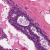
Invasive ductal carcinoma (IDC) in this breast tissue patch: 0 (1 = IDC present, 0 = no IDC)